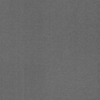
Label: dusty